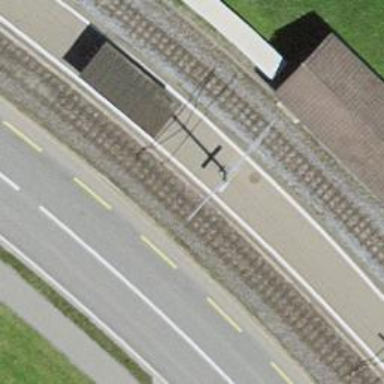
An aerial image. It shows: Railway stop with public transport stop position.